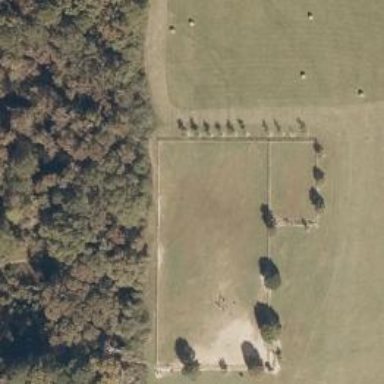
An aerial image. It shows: Dog park for leisure land.